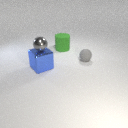
small gray rubber sphere to the right of large blue metal cube